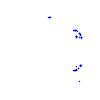
Particle: proton